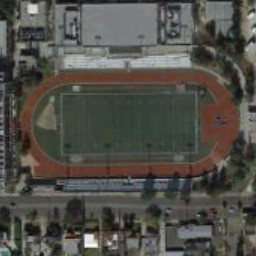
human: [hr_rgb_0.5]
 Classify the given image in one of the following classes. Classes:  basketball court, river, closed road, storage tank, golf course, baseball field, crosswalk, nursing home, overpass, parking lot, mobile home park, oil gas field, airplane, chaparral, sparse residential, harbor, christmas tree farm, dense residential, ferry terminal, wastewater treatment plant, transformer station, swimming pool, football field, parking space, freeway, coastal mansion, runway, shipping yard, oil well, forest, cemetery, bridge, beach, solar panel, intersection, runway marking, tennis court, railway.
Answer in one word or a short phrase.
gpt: football field